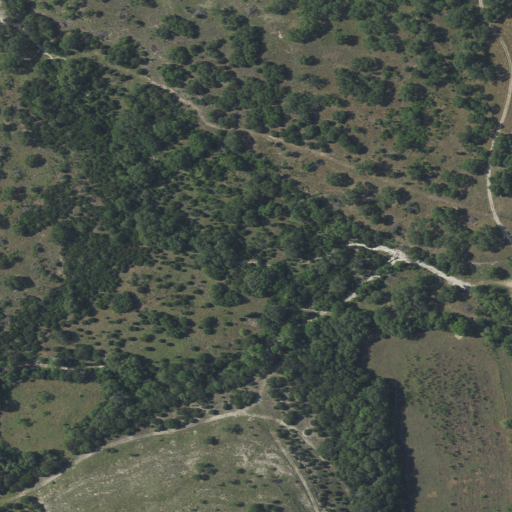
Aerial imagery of valley in Texas named Little Barnes Hollow containing evergreen forest, grassland, shrub, and deciduous forest